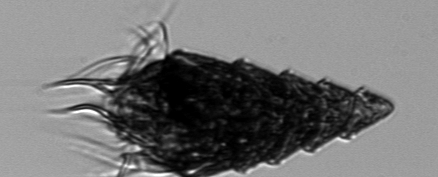
Label: Laboea_strobila